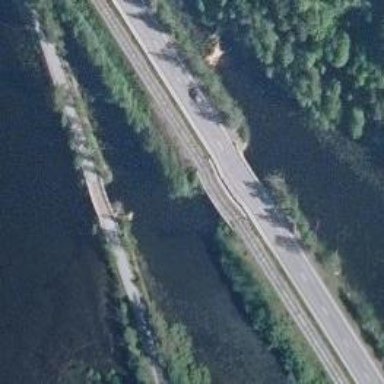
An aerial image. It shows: Bridge over railway line.